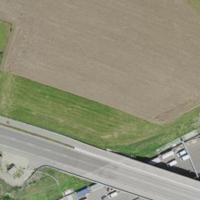
EUNIS habitat code: 57
Species observed at this site:
Ardea alba